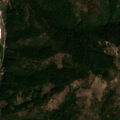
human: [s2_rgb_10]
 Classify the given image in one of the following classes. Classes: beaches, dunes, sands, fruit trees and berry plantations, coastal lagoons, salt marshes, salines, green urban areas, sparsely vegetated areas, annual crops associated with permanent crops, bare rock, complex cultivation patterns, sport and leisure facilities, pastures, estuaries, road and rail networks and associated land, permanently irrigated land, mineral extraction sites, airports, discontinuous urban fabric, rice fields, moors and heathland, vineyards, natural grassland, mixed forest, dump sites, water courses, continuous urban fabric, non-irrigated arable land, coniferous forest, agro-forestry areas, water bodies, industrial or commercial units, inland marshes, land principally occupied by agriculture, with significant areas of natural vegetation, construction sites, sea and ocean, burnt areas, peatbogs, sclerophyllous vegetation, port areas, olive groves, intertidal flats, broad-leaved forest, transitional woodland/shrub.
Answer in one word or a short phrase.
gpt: discontinuous urban fabric, land principally occupied by agriculture, with significant areas of natural vegetation, broad-leaved forest